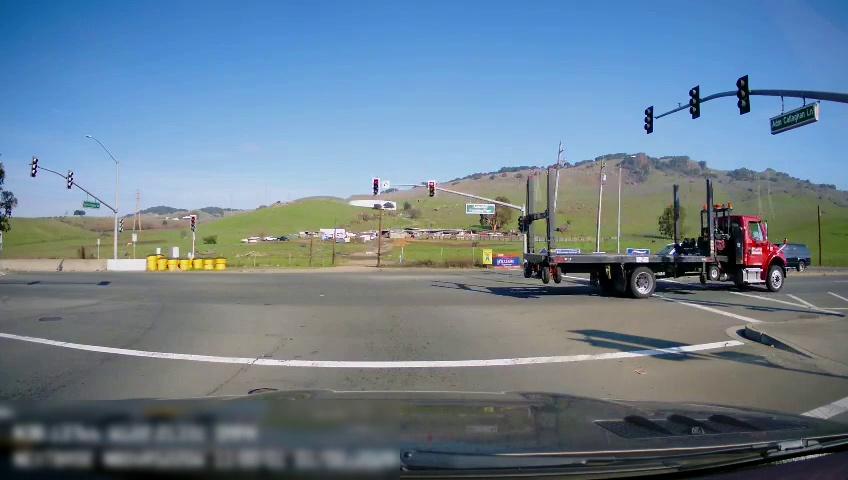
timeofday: Day
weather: Sunny
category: Drivable Space
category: Vehicles | SUV
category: Vehicles | SUV
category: Vehicles | Other LV
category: Lanes | Opposite Lane
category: Traffic | Lights
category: Traffic | Lights
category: Traffic | Lights
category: Traffic | Lights
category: Traffic | Lights
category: Traffic | Lights
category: Traffic | Signs
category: Traffic | Lights
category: Traffic | Lights
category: Traffic | Signs
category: Traffic | Lights
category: Traffic | Lights
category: Traffic | Signs